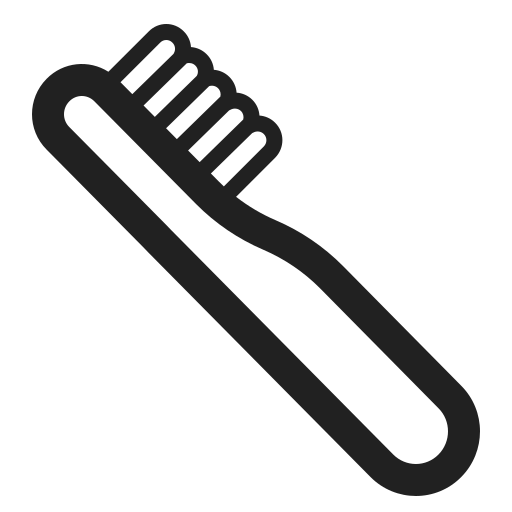
toothbrush high contrast